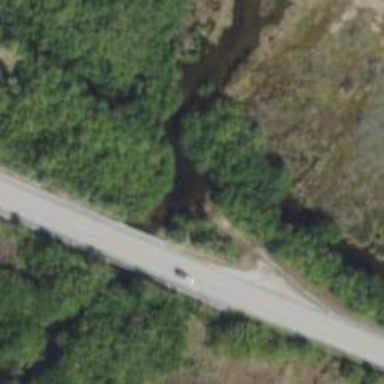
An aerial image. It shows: Abandoned road.